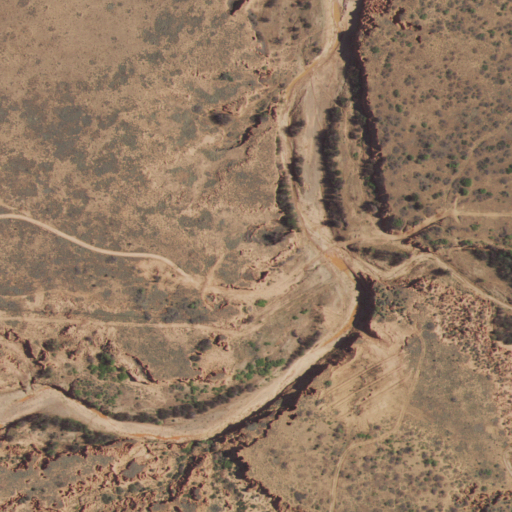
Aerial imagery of valley in New Mexico named Sunflower Canyon containing only shrub